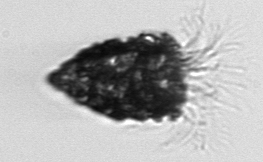
Label: Tintinnopsis